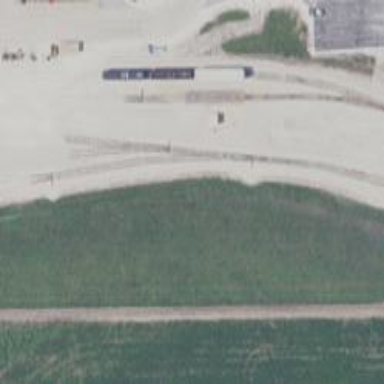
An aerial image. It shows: Railway spur service.